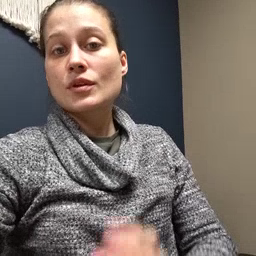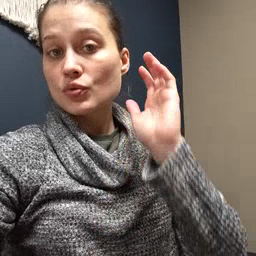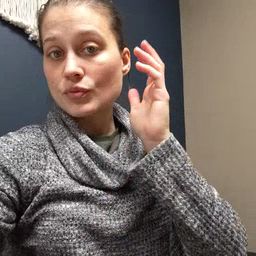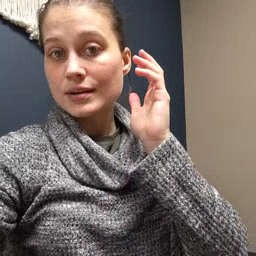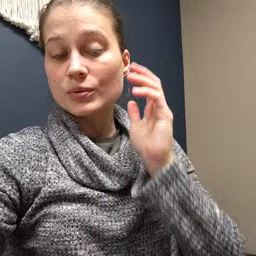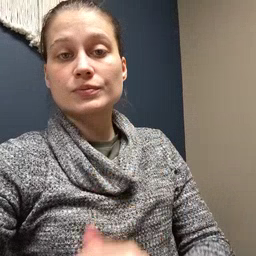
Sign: radio